Field crop: tomato
Growth stage: 1
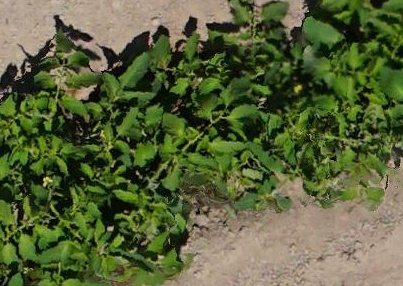
Species: tomato